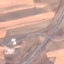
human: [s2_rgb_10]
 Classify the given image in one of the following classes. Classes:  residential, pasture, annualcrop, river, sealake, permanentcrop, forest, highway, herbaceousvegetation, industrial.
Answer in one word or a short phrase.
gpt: Highway